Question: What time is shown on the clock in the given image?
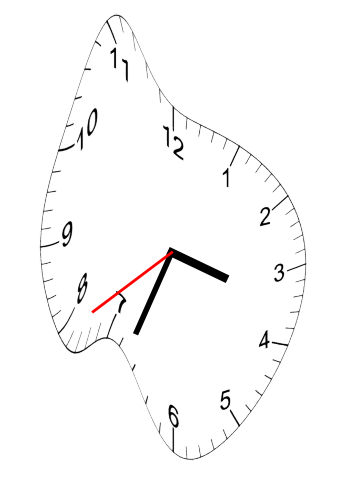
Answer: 03:33:39